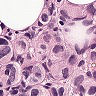
Metastatic tissue present: yes